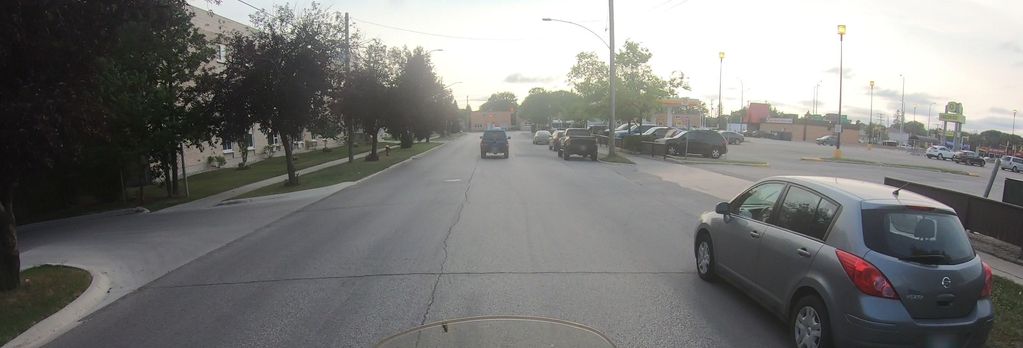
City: winnipeg